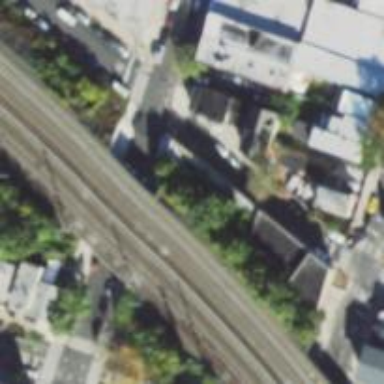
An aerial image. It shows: Bridge over electrified railway track.